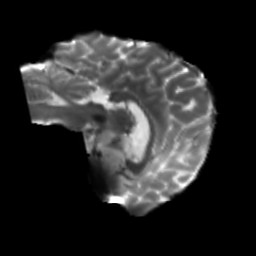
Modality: T2w
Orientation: sagittal
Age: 27
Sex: female
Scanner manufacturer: siemens
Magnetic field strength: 3 T
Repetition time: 5.25 s
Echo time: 0.08 s